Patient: sex F, age 56
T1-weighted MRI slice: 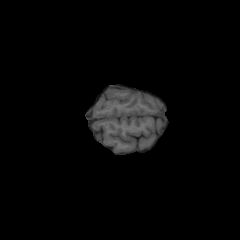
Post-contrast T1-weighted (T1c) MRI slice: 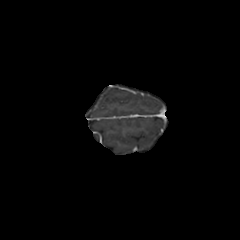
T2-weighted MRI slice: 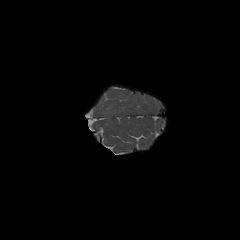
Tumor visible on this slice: no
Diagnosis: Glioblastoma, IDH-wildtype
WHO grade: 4